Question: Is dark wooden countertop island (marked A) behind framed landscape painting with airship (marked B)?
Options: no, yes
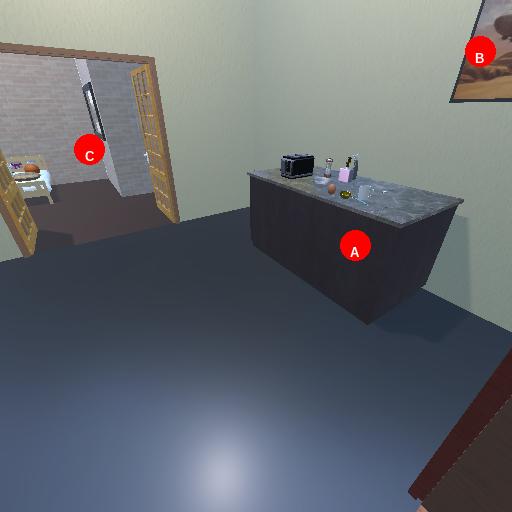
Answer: no